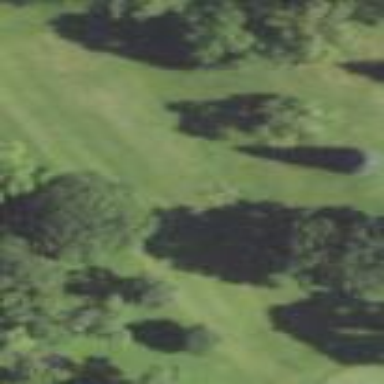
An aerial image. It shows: Scenic golf fairway.